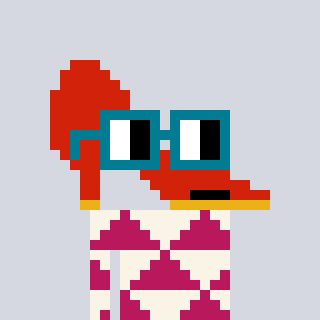
a pixel art character with square dark green glasses, a highheel-shaped head and a darkpink-colored body on a cool background